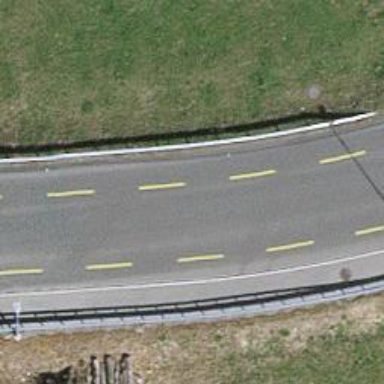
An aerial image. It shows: Tertiary road with designated cycle lane.